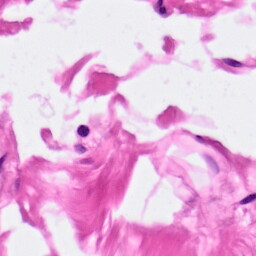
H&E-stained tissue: Pancreatic